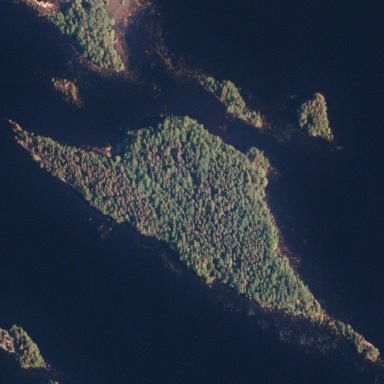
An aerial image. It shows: Islet covered with woodland.